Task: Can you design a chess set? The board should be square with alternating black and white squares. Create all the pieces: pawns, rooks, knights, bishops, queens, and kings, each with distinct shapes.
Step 5263:
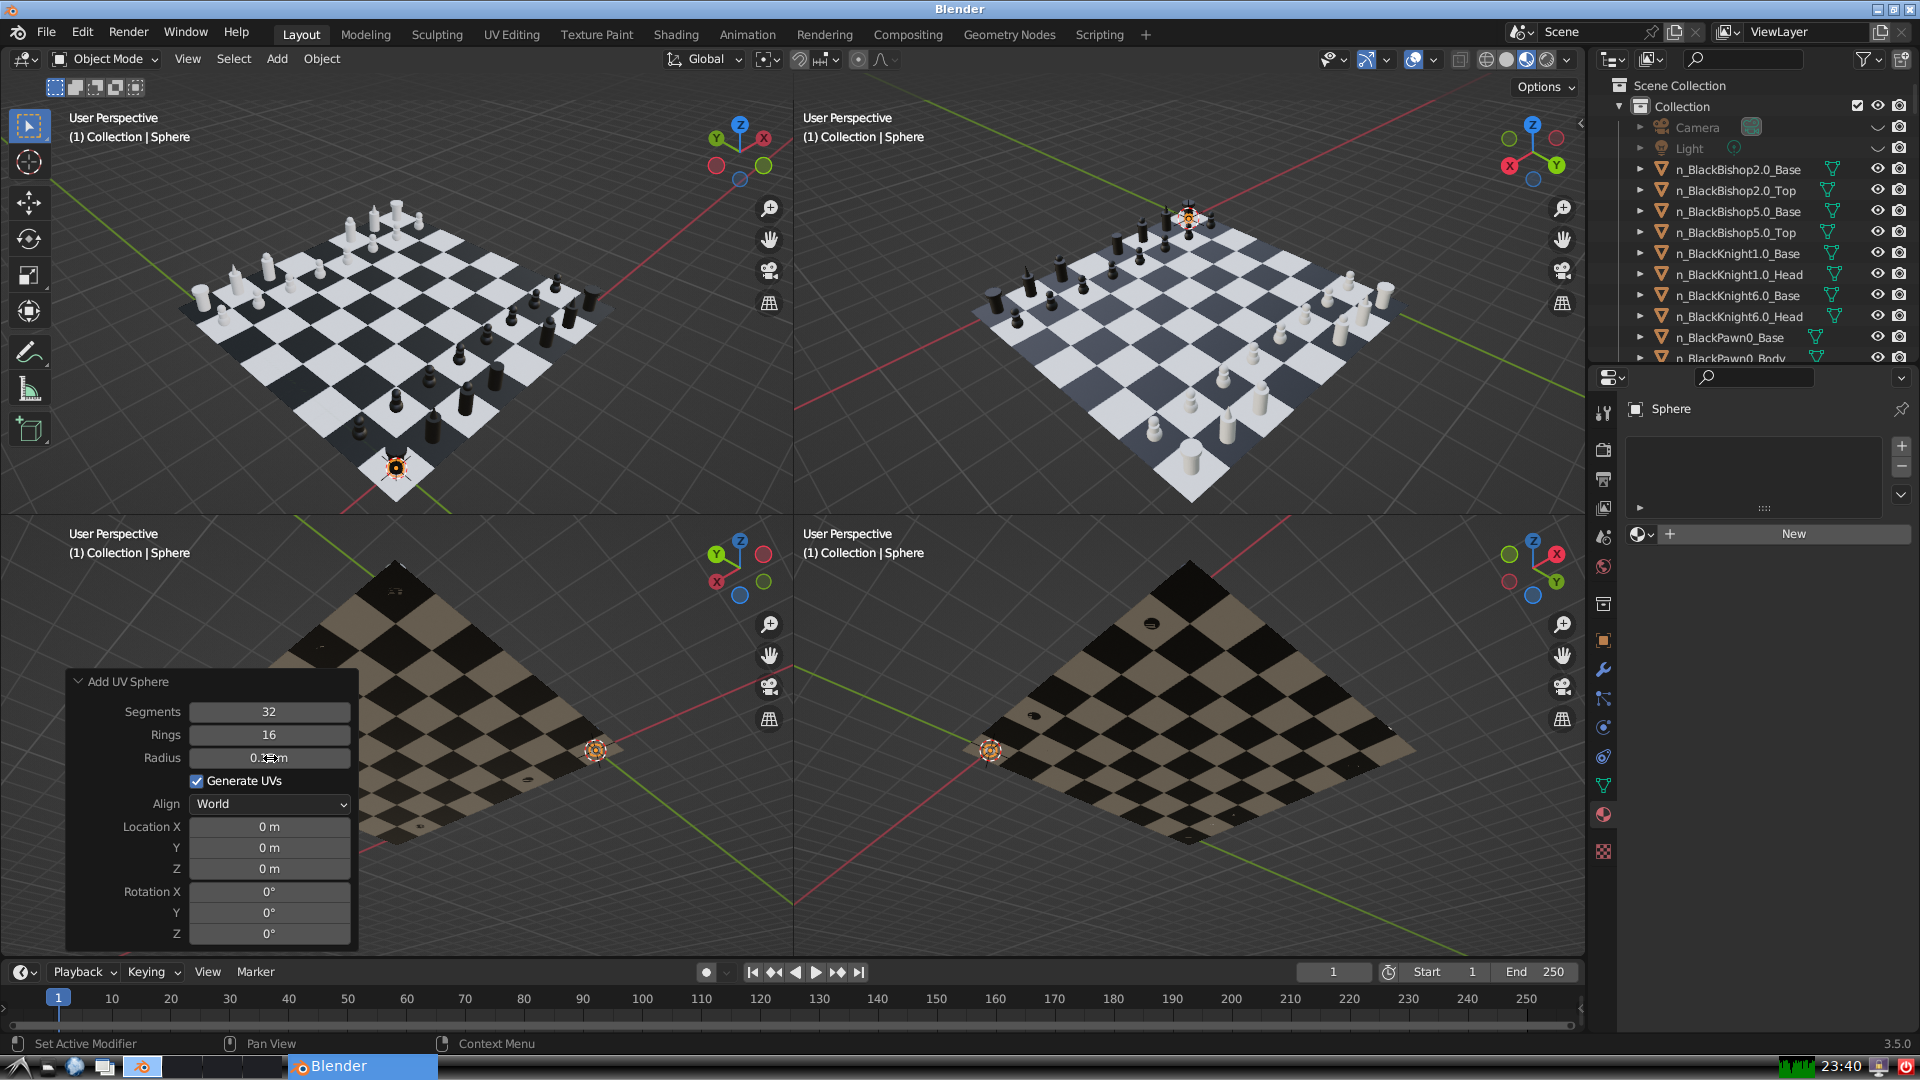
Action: {"mouse_move": [960, 540]}